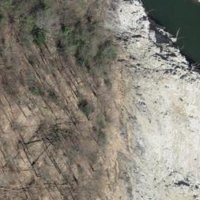
EUNIS habitat code: 41
Species observed at this site:
Saponaria ocymoides